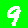
Digit: 9